Aerial crown-view tile of a tropical tree (Barro Colorado Island, Panama), acquired 20241216:
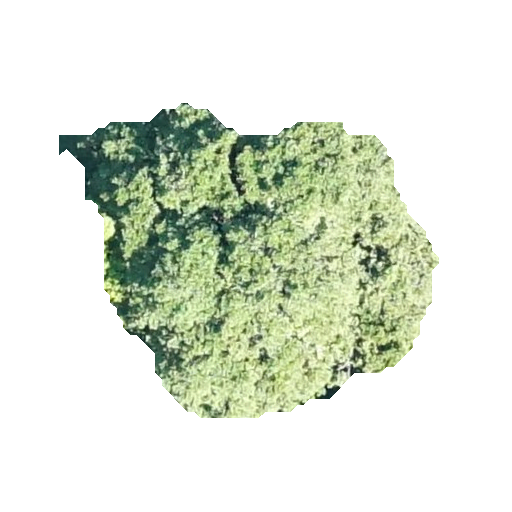
Species: Alseis blackiana
GBIF accepted scientific name: Alseis blackiana
Crown area: 117.901 m²